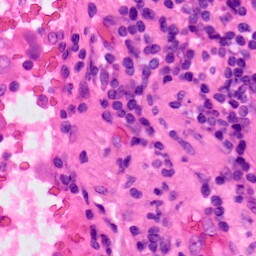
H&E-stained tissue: Lung